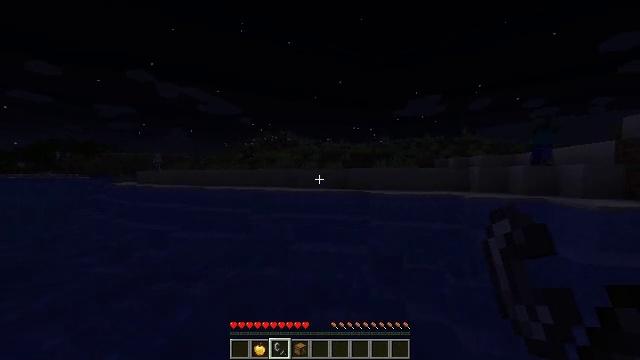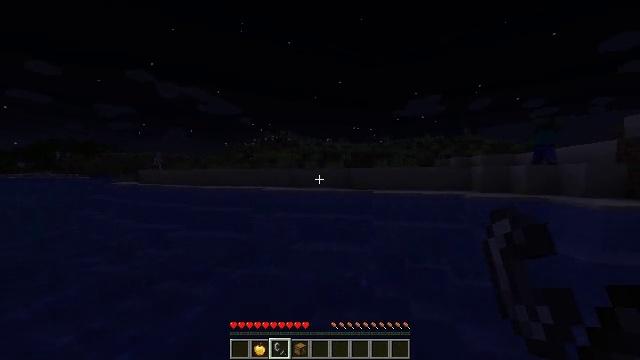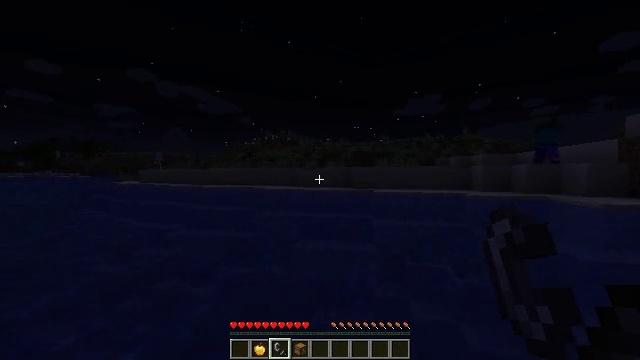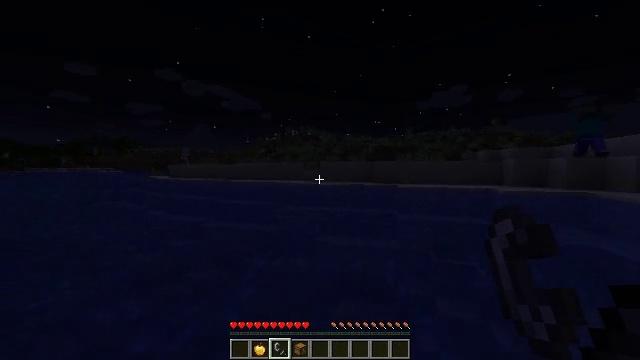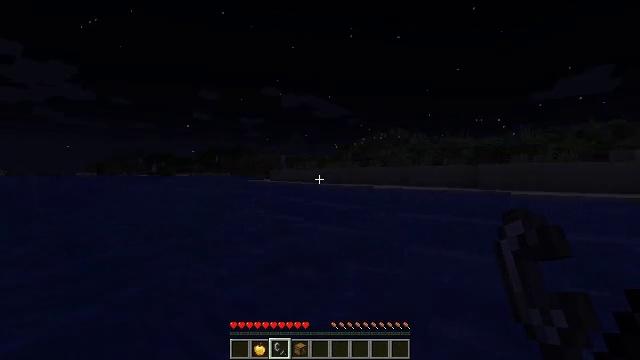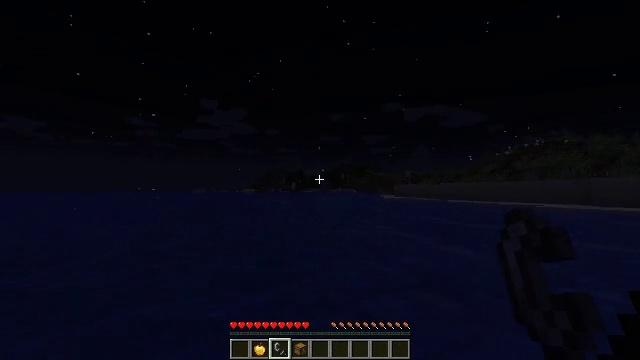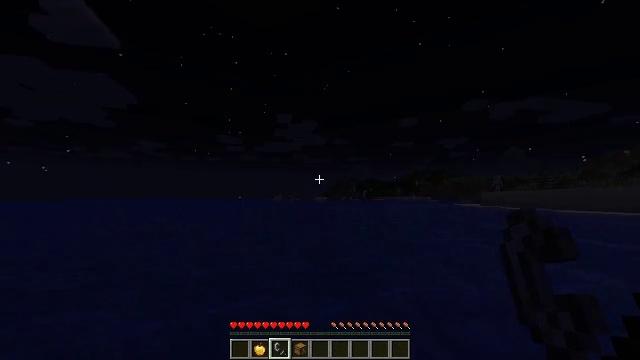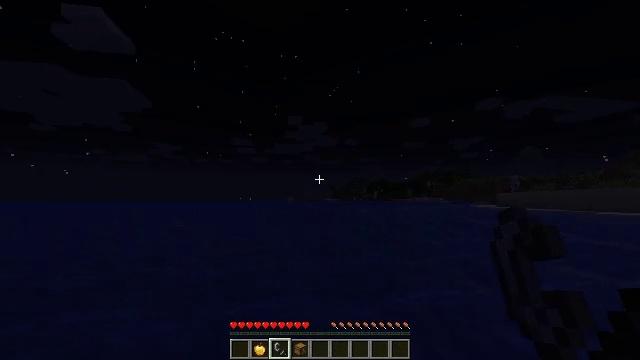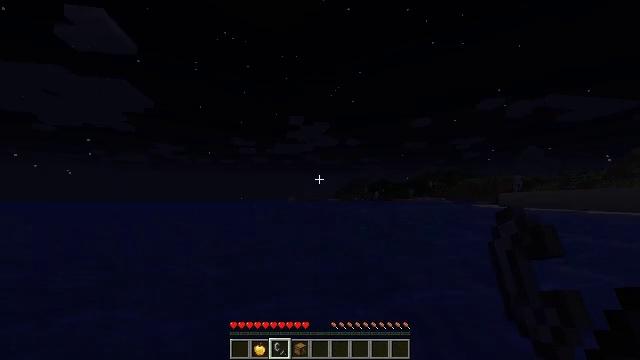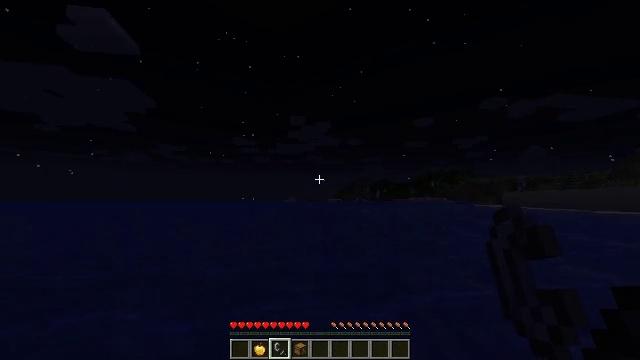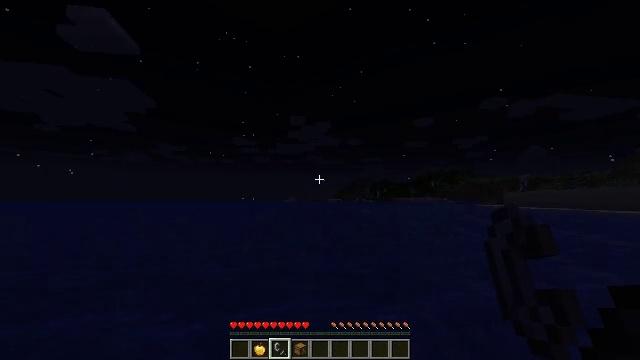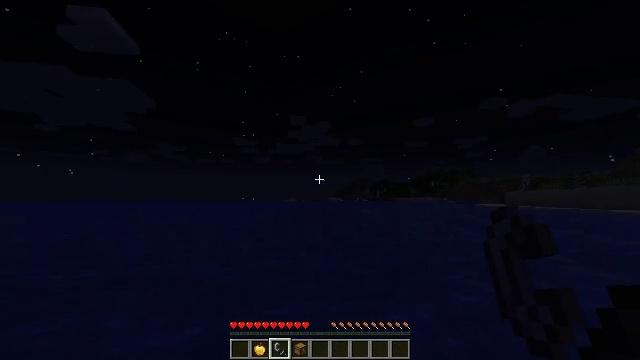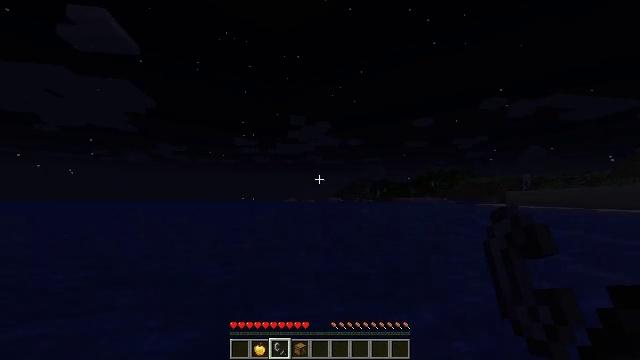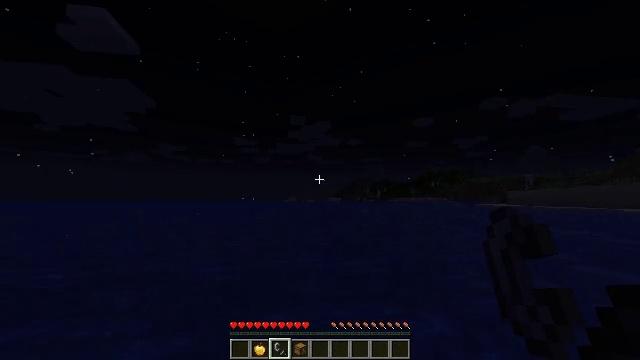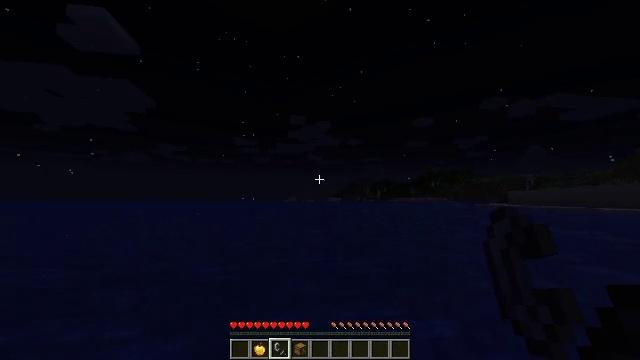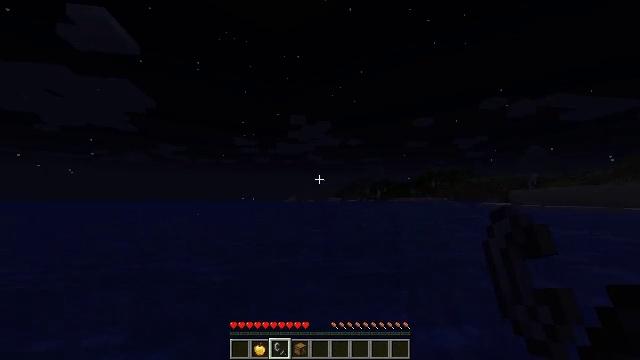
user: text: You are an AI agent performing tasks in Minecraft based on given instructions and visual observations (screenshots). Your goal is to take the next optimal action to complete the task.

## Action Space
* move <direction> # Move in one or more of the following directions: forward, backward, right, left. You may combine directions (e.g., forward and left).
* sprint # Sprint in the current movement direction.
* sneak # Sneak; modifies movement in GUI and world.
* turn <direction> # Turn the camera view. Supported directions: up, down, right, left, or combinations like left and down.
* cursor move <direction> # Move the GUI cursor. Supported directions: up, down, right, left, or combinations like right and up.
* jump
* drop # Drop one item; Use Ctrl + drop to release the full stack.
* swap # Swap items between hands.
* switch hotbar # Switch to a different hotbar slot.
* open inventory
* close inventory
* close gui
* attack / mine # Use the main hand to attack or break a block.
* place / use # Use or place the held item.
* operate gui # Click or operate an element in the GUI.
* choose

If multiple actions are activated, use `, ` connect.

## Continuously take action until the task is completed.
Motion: motion action
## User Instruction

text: Drop a flint and steel.
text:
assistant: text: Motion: move left
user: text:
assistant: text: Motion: move left
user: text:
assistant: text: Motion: move left, turn left and down
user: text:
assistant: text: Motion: move left, turn left and up
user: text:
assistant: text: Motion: move left, turn left and up
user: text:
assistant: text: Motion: move forward and move left, turn left and up
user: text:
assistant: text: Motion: move forward and move left, turn left
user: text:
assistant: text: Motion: move forward
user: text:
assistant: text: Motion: move forward
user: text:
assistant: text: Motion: move forward, sprint
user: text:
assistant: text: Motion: move forward, sprint
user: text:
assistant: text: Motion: move forward, sprint
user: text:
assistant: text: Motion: move forward, sprint
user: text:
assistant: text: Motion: move forward, sprint
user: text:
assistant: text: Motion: move forward, sprint
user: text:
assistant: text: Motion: move forward, sprint
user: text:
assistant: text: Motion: move forward, sprint
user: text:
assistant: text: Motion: move forward, sprint
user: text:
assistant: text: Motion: move forward, sprint
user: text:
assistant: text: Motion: move forward, sprint
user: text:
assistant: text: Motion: move forward, sprint
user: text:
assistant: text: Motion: move forward, sprint
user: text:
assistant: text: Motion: move forward, sprint
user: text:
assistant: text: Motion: move forward, sprint
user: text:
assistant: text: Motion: move forward, sprint
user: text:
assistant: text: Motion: move forward, sprint
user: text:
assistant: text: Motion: move forward, sprint
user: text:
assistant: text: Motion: move forward, sprint
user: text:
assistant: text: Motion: move forward, sprint
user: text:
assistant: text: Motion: move forward, sprint, turn up